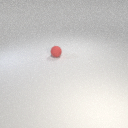
small red rubber sphere